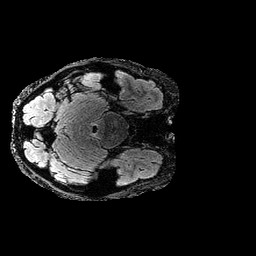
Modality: FLAIR
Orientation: axial
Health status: ill
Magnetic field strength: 3 T